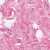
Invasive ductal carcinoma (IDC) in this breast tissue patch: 0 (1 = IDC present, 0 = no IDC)